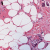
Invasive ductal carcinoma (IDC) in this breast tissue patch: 1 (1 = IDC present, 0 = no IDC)